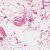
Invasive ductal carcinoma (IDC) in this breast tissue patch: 0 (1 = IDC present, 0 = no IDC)